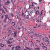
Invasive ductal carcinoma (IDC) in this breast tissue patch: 1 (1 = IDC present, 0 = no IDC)